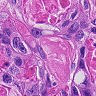
Metastatic tissue present: yes